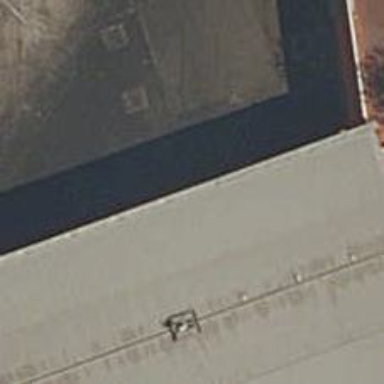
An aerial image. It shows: Asphalt service road leading through building passage tunnel.